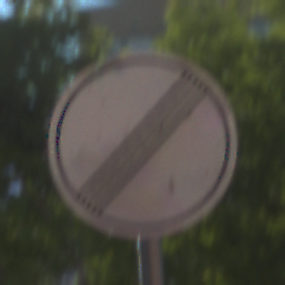
Verkehrszeichen: EndeSaemtlicherBegrenzungen
Umgebung: Outdoor, Suburban
Tageszeit: MorningAfternoon
Wetter: PartlyCloudy
Licht: Natural
Jahreszeit: NotSpecified
Kontrast: HighContrast